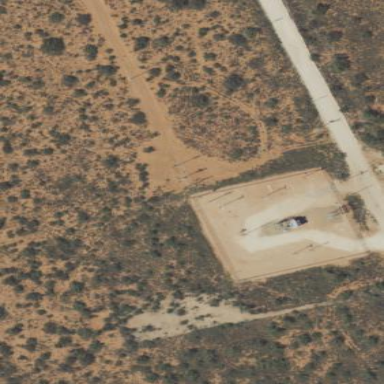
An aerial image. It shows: Distribution substation surrounded by fence.